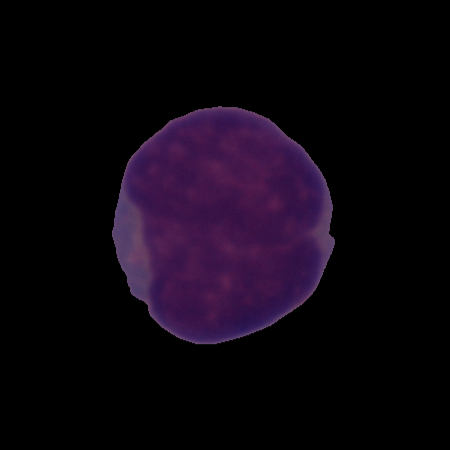
Label: cancer